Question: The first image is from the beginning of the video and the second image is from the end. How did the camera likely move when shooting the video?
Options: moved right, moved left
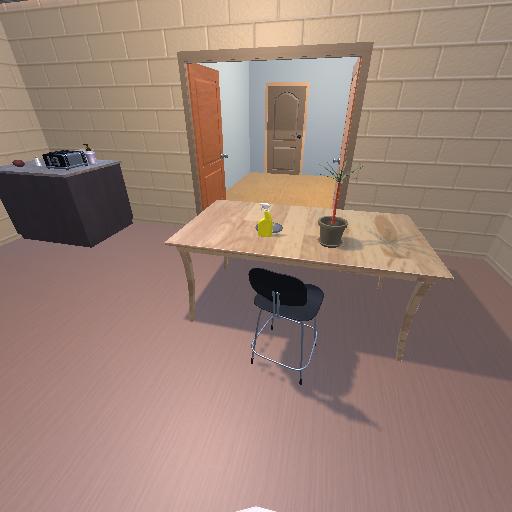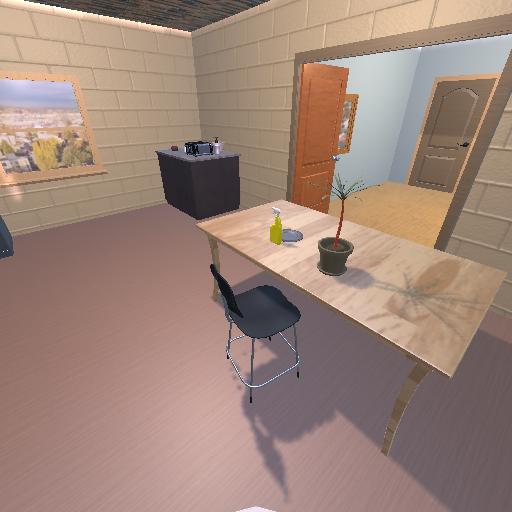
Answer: moved right